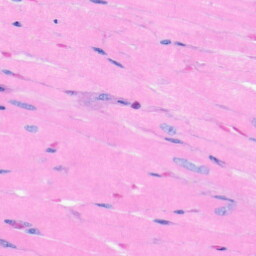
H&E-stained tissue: Heart